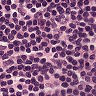
Metastatic tissue present: no